Interaction volume radius: 10 \u00c5
Interaction volume height: 35 \u00c5
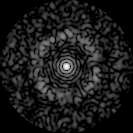
Disorder parameter: 0.8031